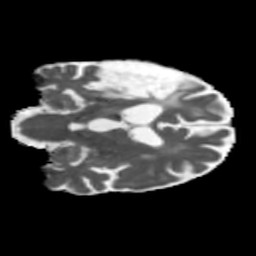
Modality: MD
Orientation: coronal
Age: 58
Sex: male
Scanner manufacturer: siemens
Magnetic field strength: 3 T
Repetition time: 5.47 s
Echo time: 0.0854 s